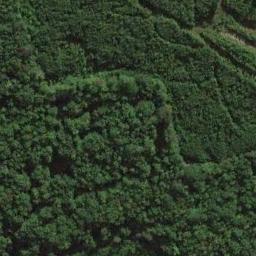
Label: forest